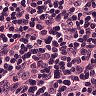
Metastatic tissue present: no